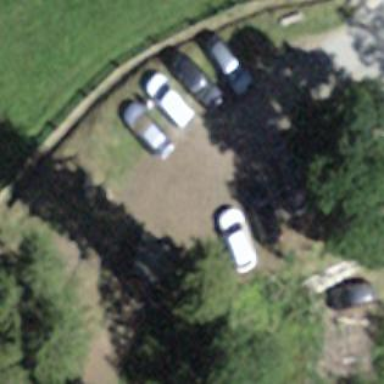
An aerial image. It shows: Parking area with surface.